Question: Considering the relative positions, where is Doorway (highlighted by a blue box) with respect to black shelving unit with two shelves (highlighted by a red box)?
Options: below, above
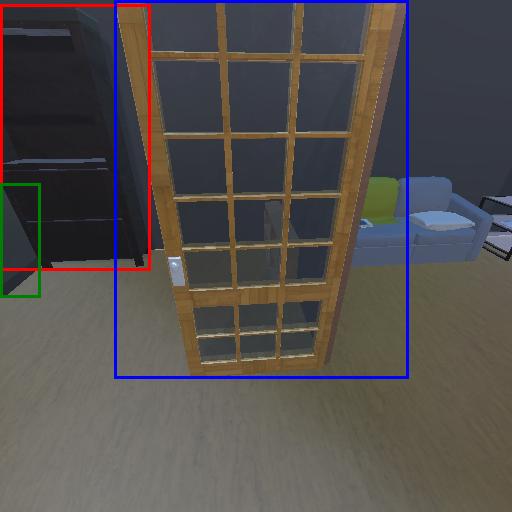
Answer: below